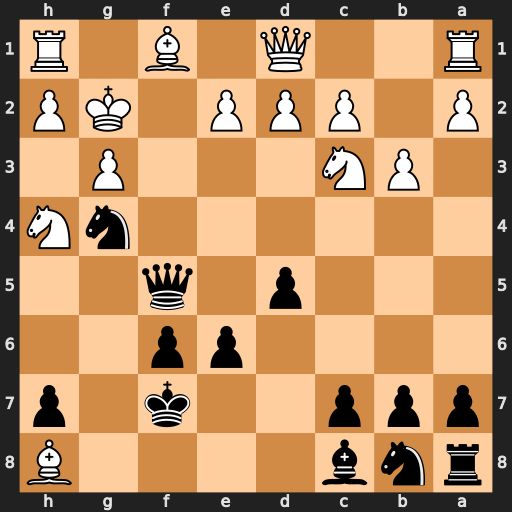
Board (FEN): rnb4B/ppp2k1p/4pp2/3p1q2/6nN/1PN3P1/P1PPP1KP/R2Q1B1R
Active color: b
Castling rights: -
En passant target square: -
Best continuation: Qf2+ Kh3 e5 Nf5 Bxf5